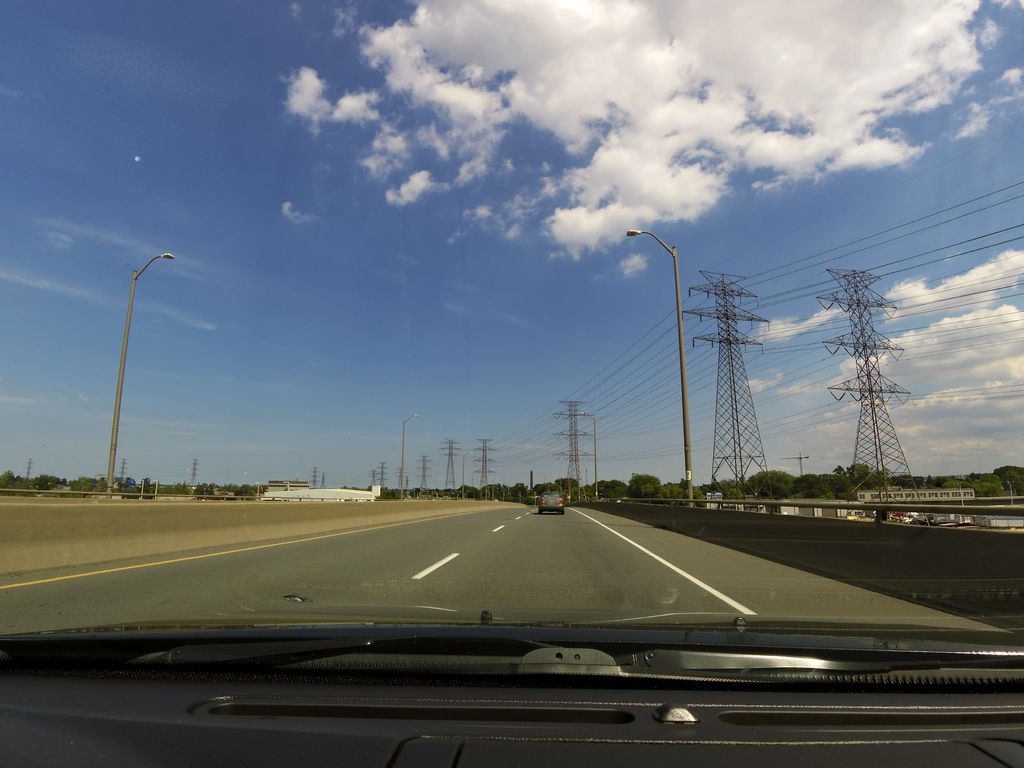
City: hamilton